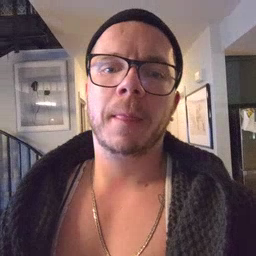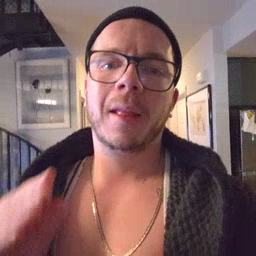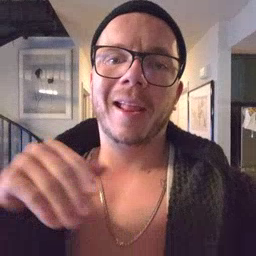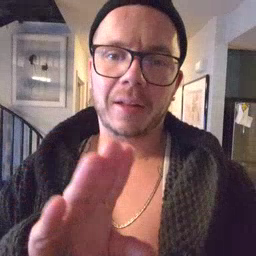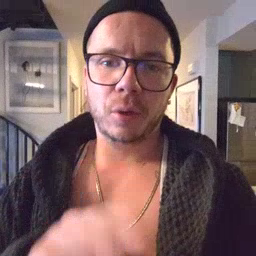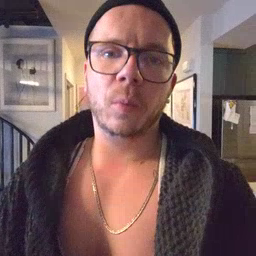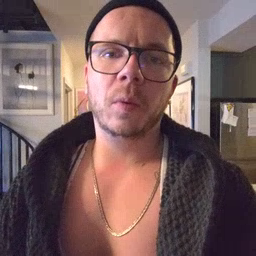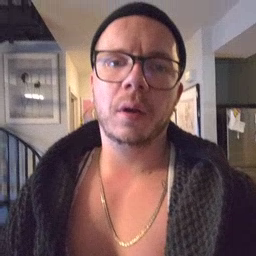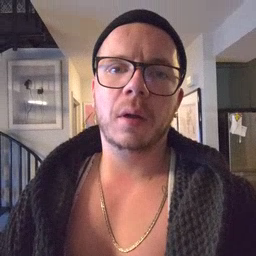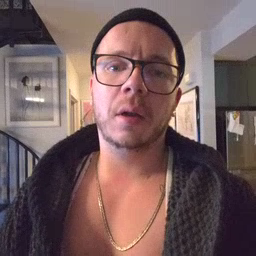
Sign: into